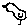
Label: bird